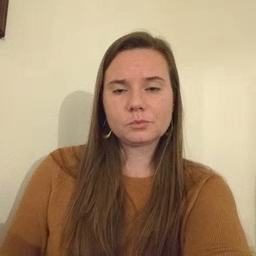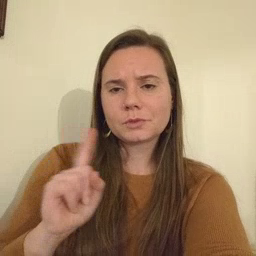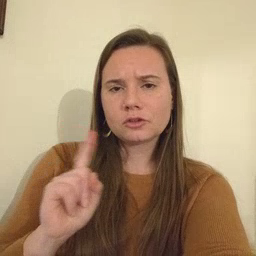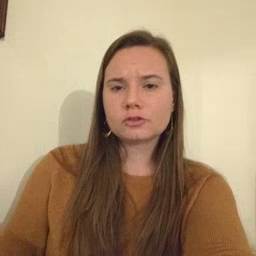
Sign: where